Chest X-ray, PA view. Patient: 79 years old, sex M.
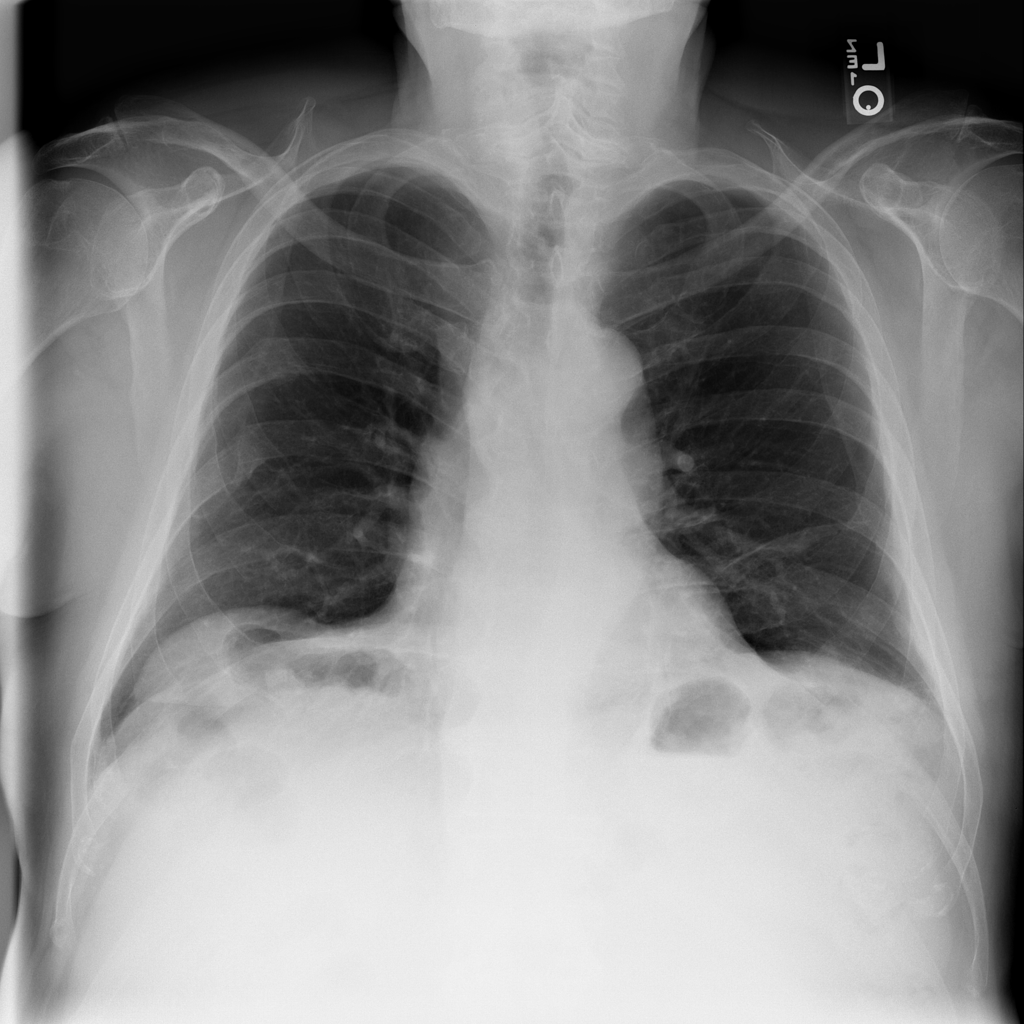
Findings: Emphysema